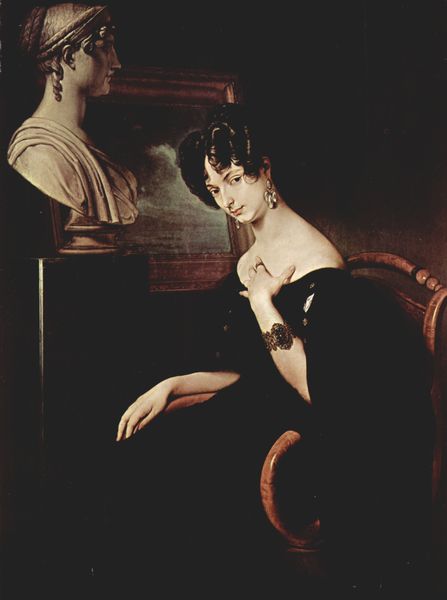
Titel: Porträt der Cristina di Belgiojoso Trivulzio
Künstler: Francesco Hayez
Standort: Firenze
Institution: (Privatsammlung)
Schlagwörter: dunkel, gemälde, hand, haut, kopf, nackt, schatten, wasser, weiß, frauen, landschaft, sitzen, ausschnitt, braun, damen, elegant, finger, frankreich, frau, frisur, grau, haar, hell, hintergrund, holz, kleid, licht, marmor, mund, nase, ohrring, profil, schmuck, schwarz, stuhl, ölbild, blick, dame, malerei, ornament, jung, arme, augen, barock, blass, gesicht, inkarnat, rahmen, samt, sockel, bild, bildnis, hals, hände, portrait, porträt, rückenlehne, gold, haare, pose, reich, sessel, sitzend, adel, ohrringe, brünett, locken, scheitel, schulter, schultern, rund, skulptur, statue, adlig, lächeln, schreibtisch, armlehne, lasziv, modell, düster, lehne, schwan, linien, haarband, büste, klavier, plastik, podest, poliert, dreiviertelprofil, ring, geneigt, umriss, kelid, spange, kurven, schwarze haare, schulterfrei, antike, lehnstuhl, ringe, ideal, gebogen, göttin, darstellung, armband, armreif, halbprofil, antik, bleich, reichtum, schaukelstuhl, skeptisch, dekolltee, adlige, juno, weich, empire, david, waldmüller, athene, klassisch, ebenbild, armschmuck, schönheitsideal, hanhände, römische büste, 19. jahrhundert, 20. jahrhundert, handrömisch, gemäldee, bnild